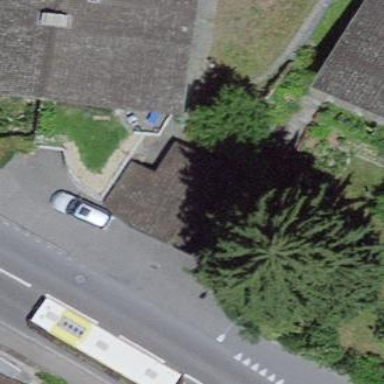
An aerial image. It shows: Garage.